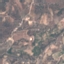
Label: PermanentCrop